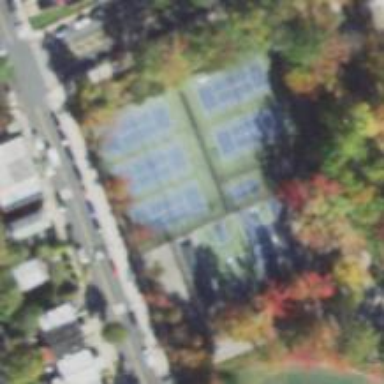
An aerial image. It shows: Tennis court in leisure pitch.